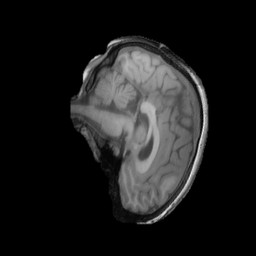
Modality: T1w
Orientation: sagittal
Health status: ill
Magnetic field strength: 3 T